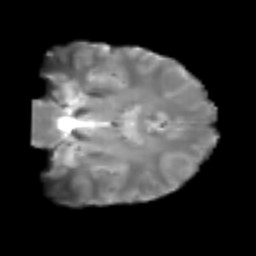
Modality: T2w
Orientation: coronal
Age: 27
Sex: male
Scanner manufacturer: siemens
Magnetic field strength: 3 T
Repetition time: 2.3 s
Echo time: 0.085 s